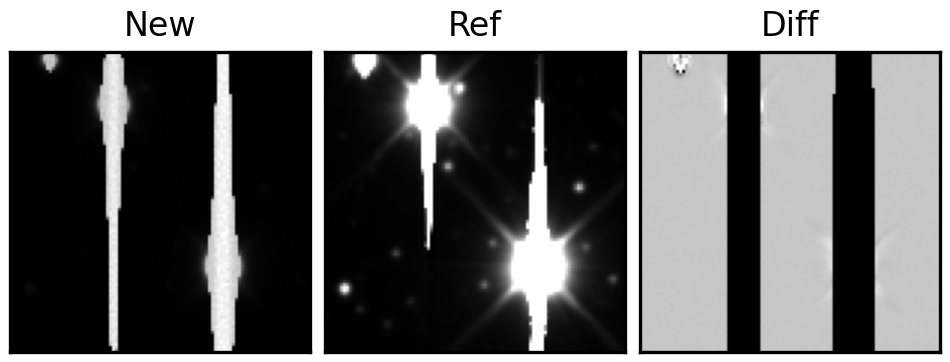
Label: bogus